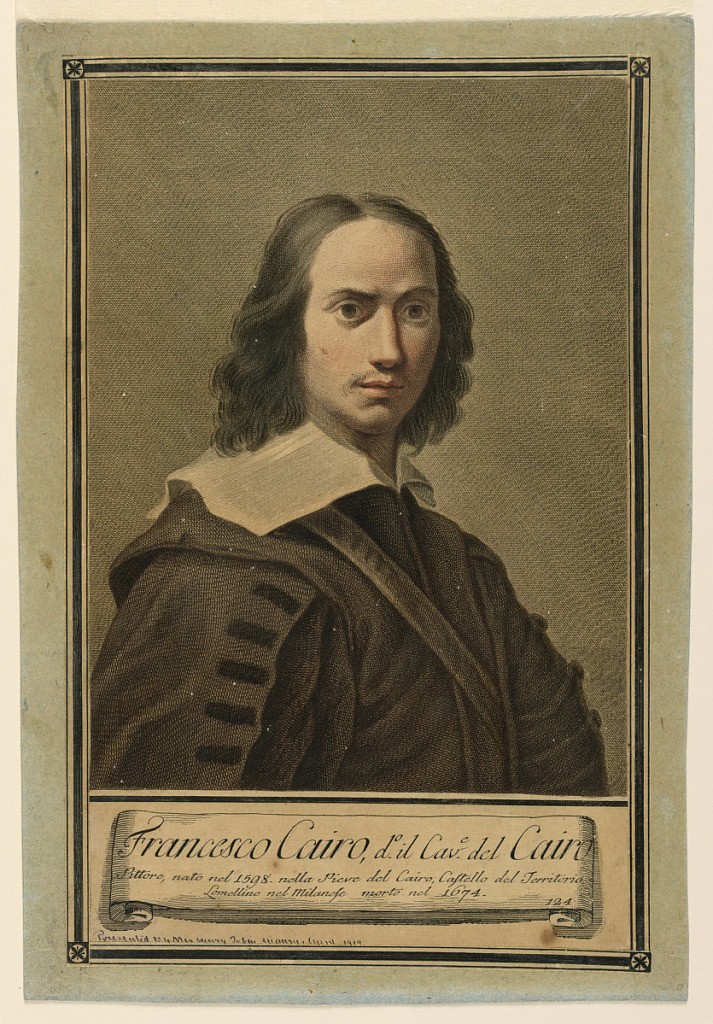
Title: Francesco Cairo, do. il. Cav. del Cairo
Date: ca. 1700
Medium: Engraved. Black ink with watercolor additions.
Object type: Print
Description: Vertical rectangle. Bust length portrait of a man wearing a large white collar, turned one quarter right. Below, inscription giving the sitter's names and dates. within scroll, lower right: 124.